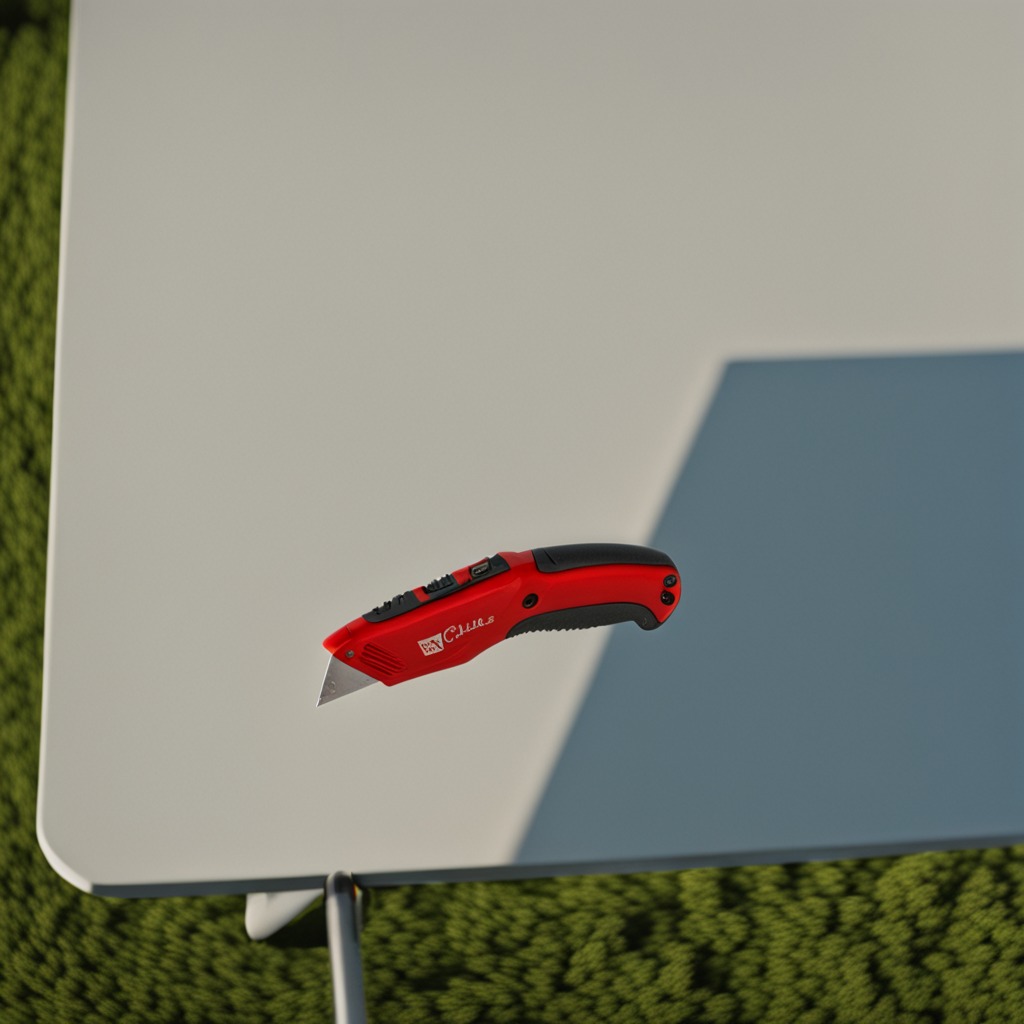
A utility knife is lying on a clean utility table in a temporary outdoor tool station afternoon light present textured surface.